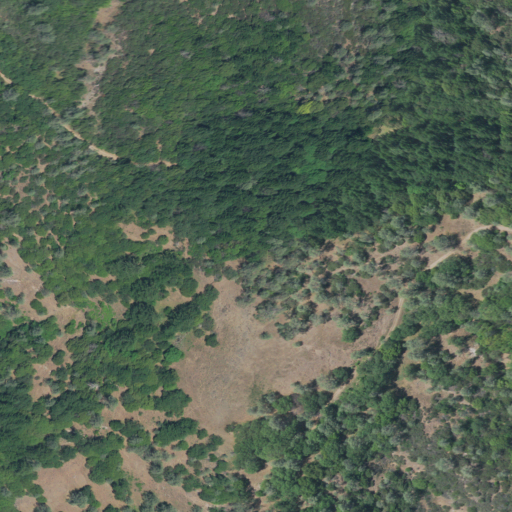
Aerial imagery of mountain in California named Old Baldy containing grassland, shrub, mixed forest, and evergreen forest